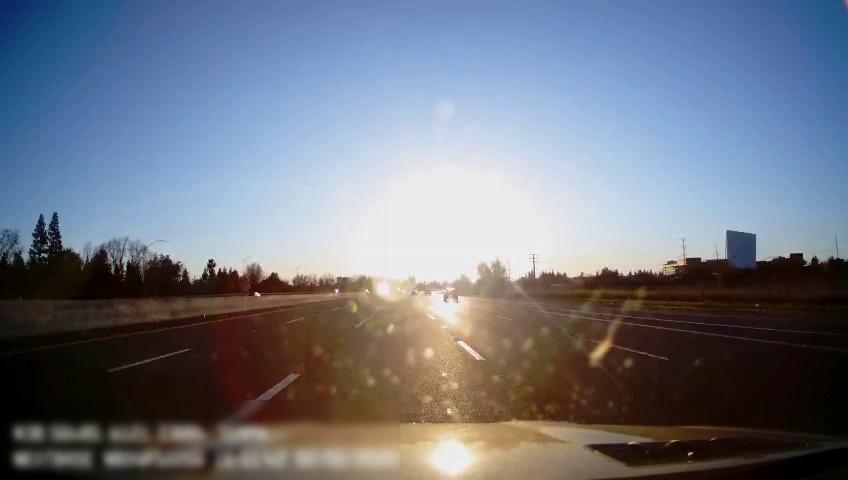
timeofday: Day
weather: Sunny
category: Drivable Space
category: Vehicles | Car
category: Vehicles | SUV
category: Lanes | Alternate Lane
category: Lanes | Alternate Lane
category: Lanes | Current Lane
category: Lanes | Current Lane
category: Lanes | Alternate Lane
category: Lanes | Alternate Lane
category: Lanes | Alternate Lane